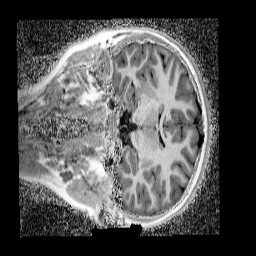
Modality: UNIT1_denoised
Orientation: coronal
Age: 11
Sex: female
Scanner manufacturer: siemens
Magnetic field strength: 3 T
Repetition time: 4 s
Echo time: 0.00299 s